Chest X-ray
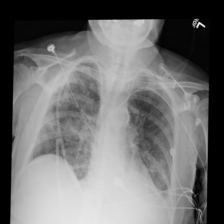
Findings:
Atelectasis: negative
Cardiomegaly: negative
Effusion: negative
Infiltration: positive
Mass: negative
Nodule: negative
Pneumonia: negative
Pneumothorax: negative
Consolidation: negative
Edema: negative
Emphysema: negative
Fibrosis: negative
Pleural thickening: negative
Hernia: negative